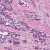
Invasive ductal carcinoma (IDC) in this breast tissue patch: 1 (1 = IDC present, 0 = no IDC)